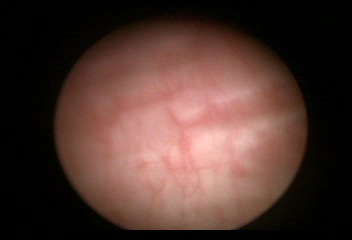
Modality: WLC
Class: Normal mucosa
Bladder cancer association: No